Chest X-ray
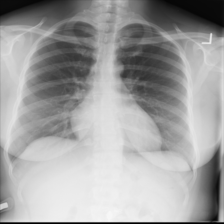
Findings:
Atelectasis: negative
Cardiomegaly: negative
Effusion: negative
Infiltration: negative
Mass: negative
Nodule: negative
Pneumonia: negative
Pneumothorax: negative
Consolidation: negative
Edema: negative
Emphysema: negative
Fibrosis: negative
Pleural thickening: negative
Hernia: negative